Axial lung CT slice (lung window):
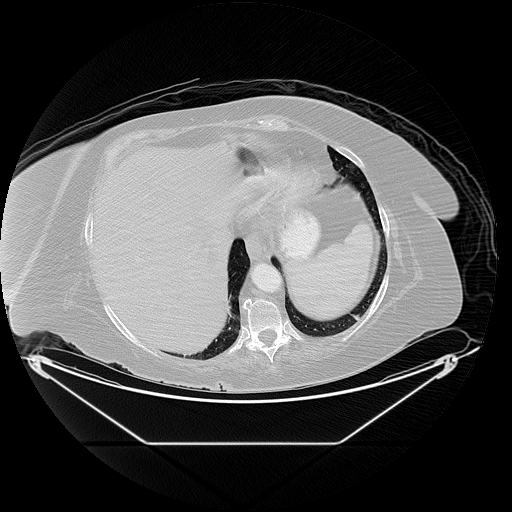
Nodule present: no